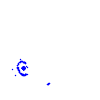
Particle: proton